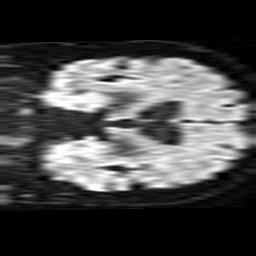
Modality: TRACE
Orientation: coronal
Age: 61
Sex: male
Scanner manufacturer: philips
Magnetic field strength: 1.5 T
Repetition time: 3.398 s
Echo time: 0.09411 s